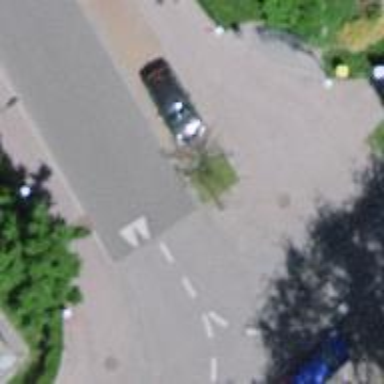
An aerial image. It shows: Crossing road.